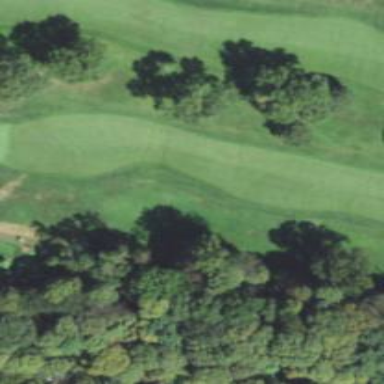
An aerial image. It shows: View of golf hole.